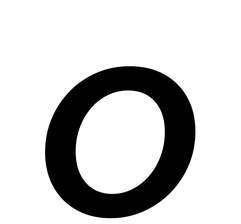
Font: InstrumentSans-Italic_Medium_Italic